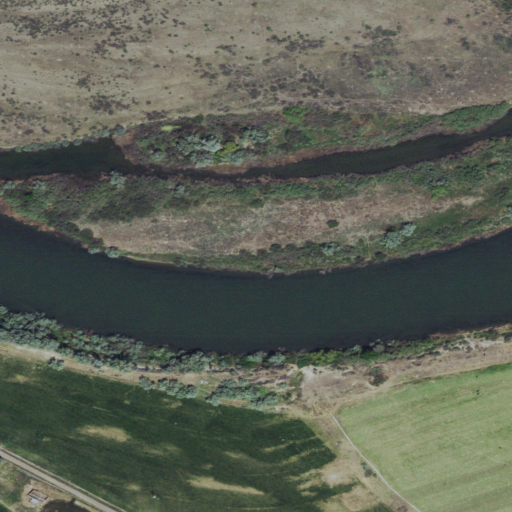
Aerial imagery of island in Idaho named Richards Island containing shrub, open water, cultivated crops, grassland, herbaceous wetlands, pasture, and open development